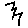
Label: zigzag